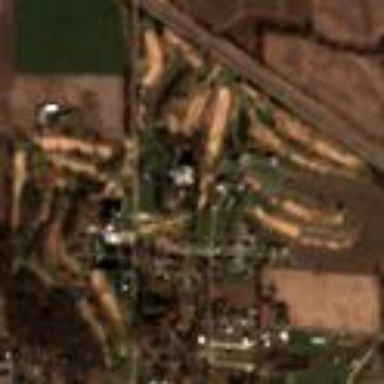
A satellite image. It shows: Golf course.